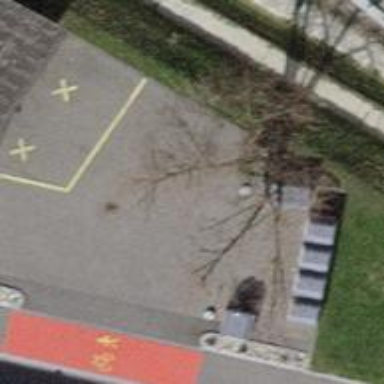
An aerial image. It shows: Fire station.